Interaction volume radius: 10 \u00c5
Interaction volume height: 20 \u00c5
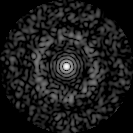
Disorder parameter: 0.8389